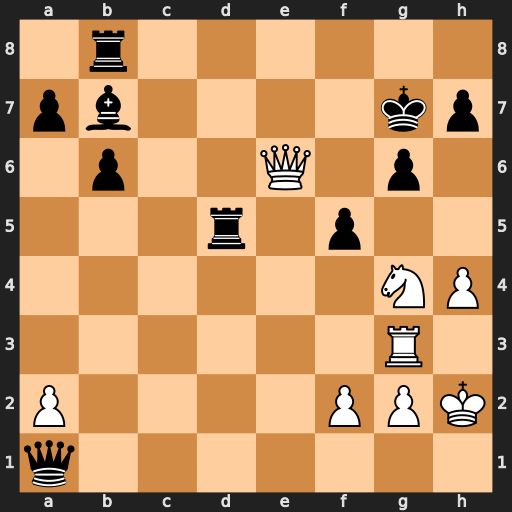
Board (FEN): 1r6/pb4kp/1p2Q1p1/3r1p2/6NP/6R1/P4PPK/q7
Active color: w
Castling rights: -
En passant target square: -
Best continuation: Qe7+ Kg8 Nf6+ Qxf6 Qxf6